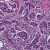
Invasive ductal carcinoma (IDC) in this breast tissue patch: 0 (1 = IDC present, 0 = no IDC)